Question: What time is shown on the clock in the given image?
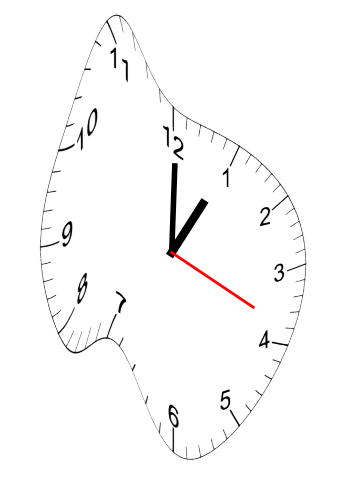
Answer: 01:00:19